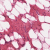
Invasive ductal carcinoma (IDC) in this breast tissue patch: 0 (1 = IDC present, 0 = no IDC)